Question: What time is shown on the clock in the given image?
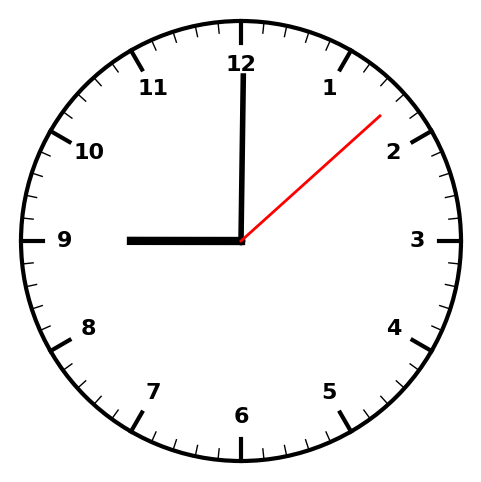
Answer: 09:00:08